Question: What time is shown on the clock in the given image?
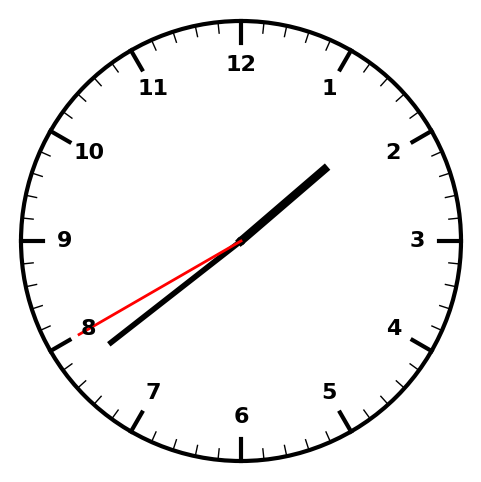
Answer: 01:38:40